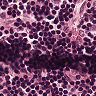
Metastatic tissue present: no